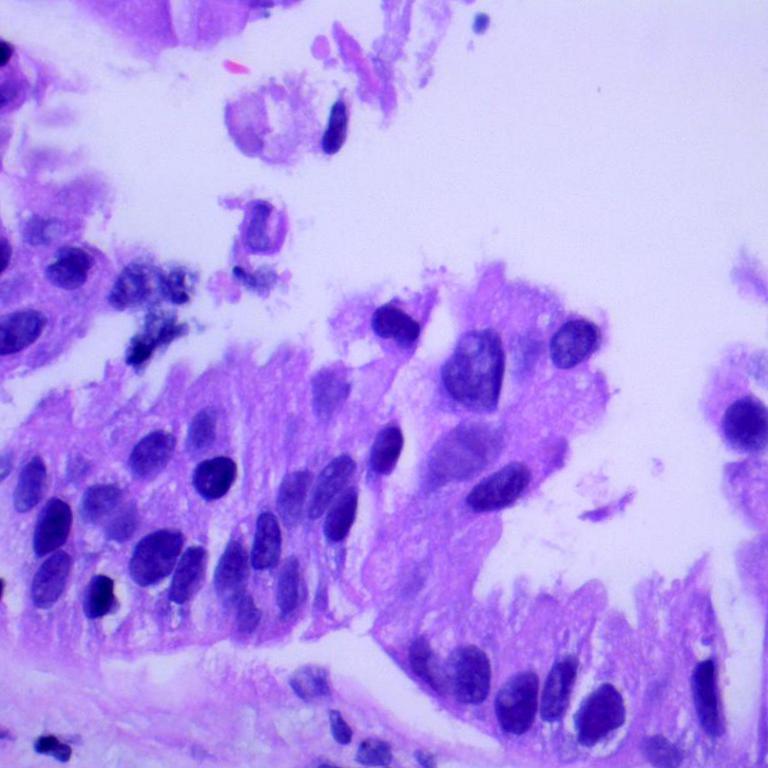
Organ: lung
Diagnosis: adenocarcinomas